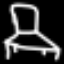
Label: chair